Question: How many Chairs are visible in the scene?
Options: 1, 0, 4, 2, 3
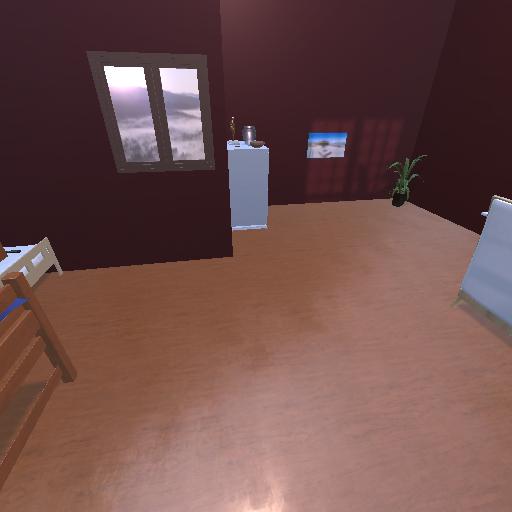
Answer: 1